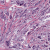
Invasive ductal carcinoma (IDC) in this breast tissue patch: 1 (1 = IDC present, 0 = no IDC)